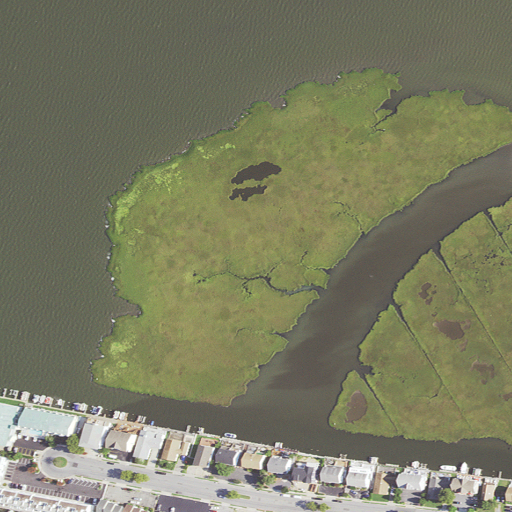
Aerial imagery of island in Maryland named Devil Island containing open water, herbaceous wetlands, high intensity development, medium intensity development, low intensity development, and open development